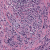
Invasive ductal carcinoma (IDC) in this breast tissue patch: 0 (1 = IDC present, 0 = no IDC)